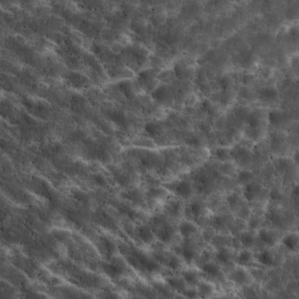
Label: non_frost